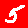
Digit: 5